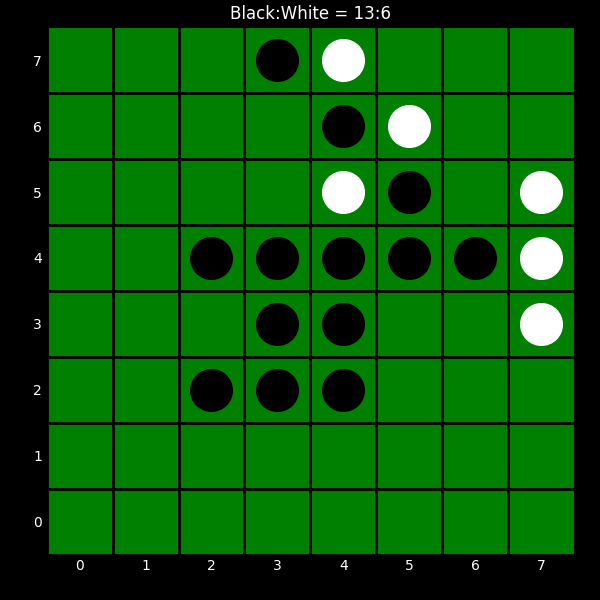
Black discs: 13
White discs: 6